Question: This is the 'git-sh' output of 'branch -a':

What does the right arrow '->' mean here?
Does it have anything to do with tracking?
(From what I know, the red branches are read-only branches from the remote repo.
I understand that a branch I create in my local GIT repository must be configured to track a specific branch on a remote GIT (so that commands like 'pull' can work without specifying the remote branch).
I know that in this repo the only tracking that should be configured is the tracking of my local master to the origin's master. )
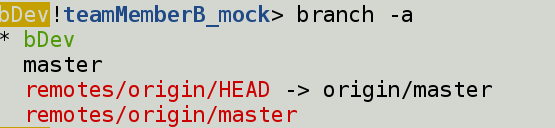
Answer: The arrow is just a symbolic ref, showing a layer of indirection between remote 'origin/HEAD' branch and remote 'origin/master' branch.
In order to see tracking you need to add a flag to trigger a higher level of verbosity. Here's the output of the same command with the '-vv' flag.

The -vv flag adds verbosity to the output about each branch. Consider the line for the master branch. It now gives the SHA-1 hash of the head commit for the branch, and then, in brackets, it tells us the remote branch that the master branch is tracking -- 'origin/master'. This tracking was established by git when we cloned our local repo; master is the only branch for which tracking is auto configured.
Next, I also configured my local 'bDev' branch to track the branch of the same name on the 'origin' remote. Note, it's not necessary that the local and tracked remote branch have the same name, but it's common.